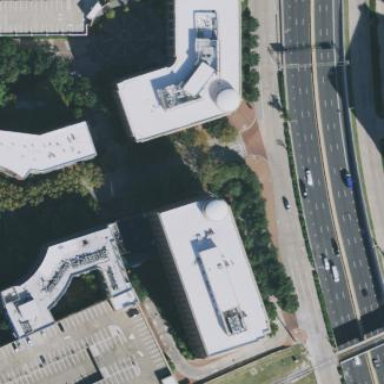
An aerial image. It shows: Office building.